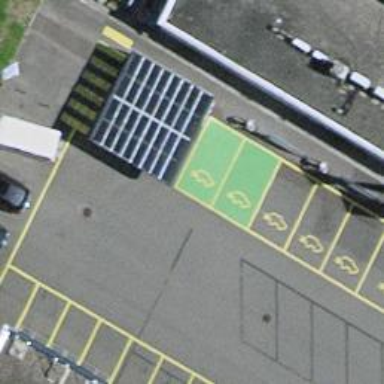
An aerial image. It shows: Charging station.